Question: I'm currently getting 'undefined-index' with the following line in my view
'<?php echo $contentMangement['cms_name']; ?>'
I am getting the information fine from the DB

Can someone explain why I am getting this error?
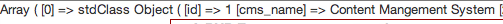
Answer: Because the index is '0'. And then the attribute off is 'cms_name'.
'''
$contentManagement[0]->cms_name
'''